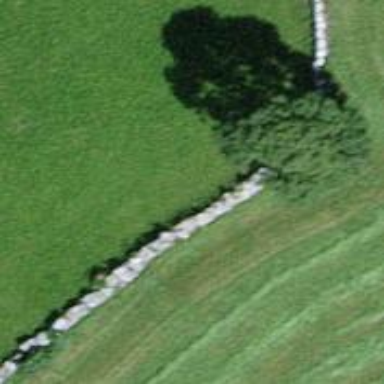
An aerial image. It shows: Wall made of dry stone.